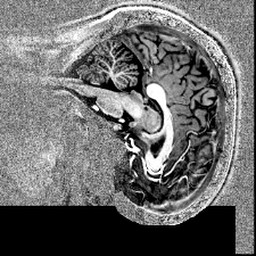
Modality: T1w
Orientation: sagittal
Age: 25
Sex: male